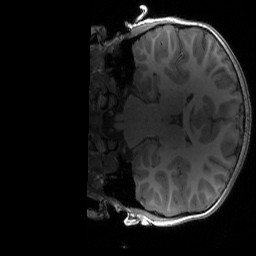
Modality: T1w
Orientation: coronal
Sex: male
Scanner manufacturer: siemens
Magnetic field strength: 3 T
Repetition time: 1.9 s
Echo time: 0.00243 s